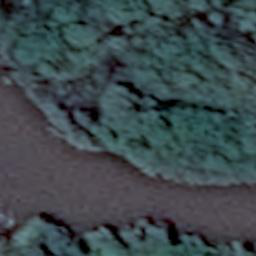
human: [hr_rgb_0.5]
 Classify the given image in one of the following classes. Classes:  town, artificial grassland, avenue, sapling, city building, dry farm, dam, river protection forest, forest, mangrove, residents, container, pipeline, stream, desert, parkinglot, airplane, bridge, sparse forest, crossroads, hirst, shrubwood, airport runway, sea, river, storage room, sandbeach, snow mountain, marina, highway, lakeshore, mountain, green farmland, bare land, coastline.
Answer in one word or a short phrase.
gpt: river